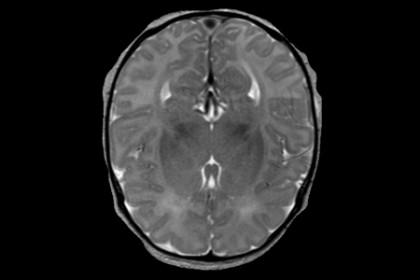
Label: notumor